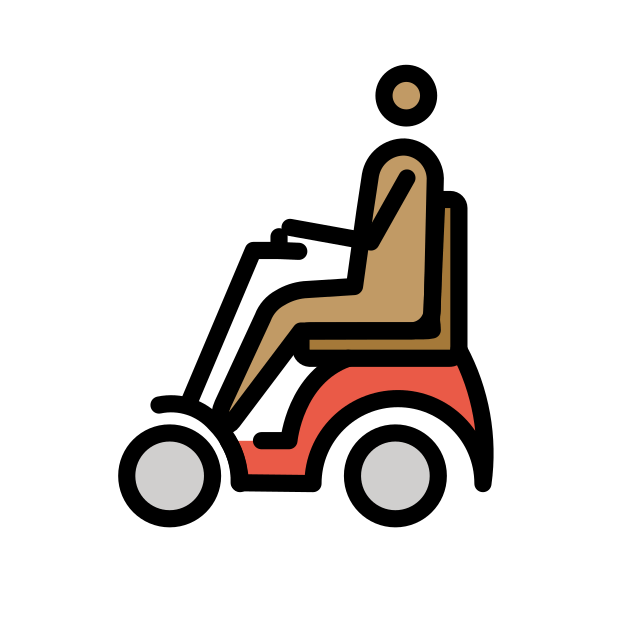
person in motorized wheelchair: medium skin tone